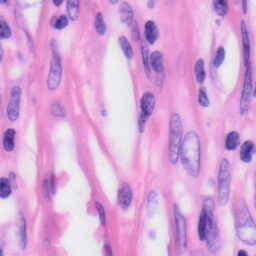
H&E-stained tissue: Skin